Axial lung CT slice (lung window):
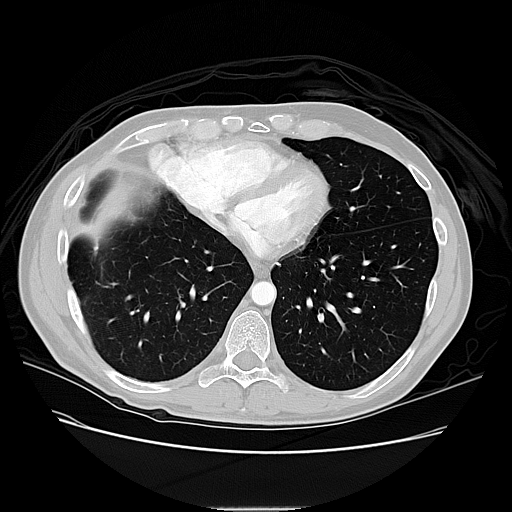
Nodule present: no